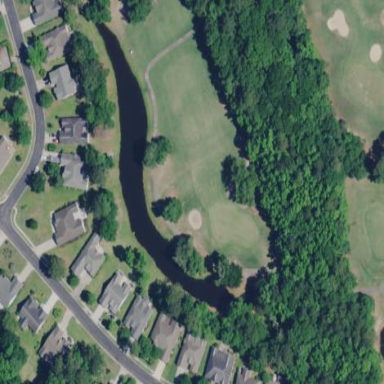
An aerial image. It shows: Grassy area designated as golf fairway.